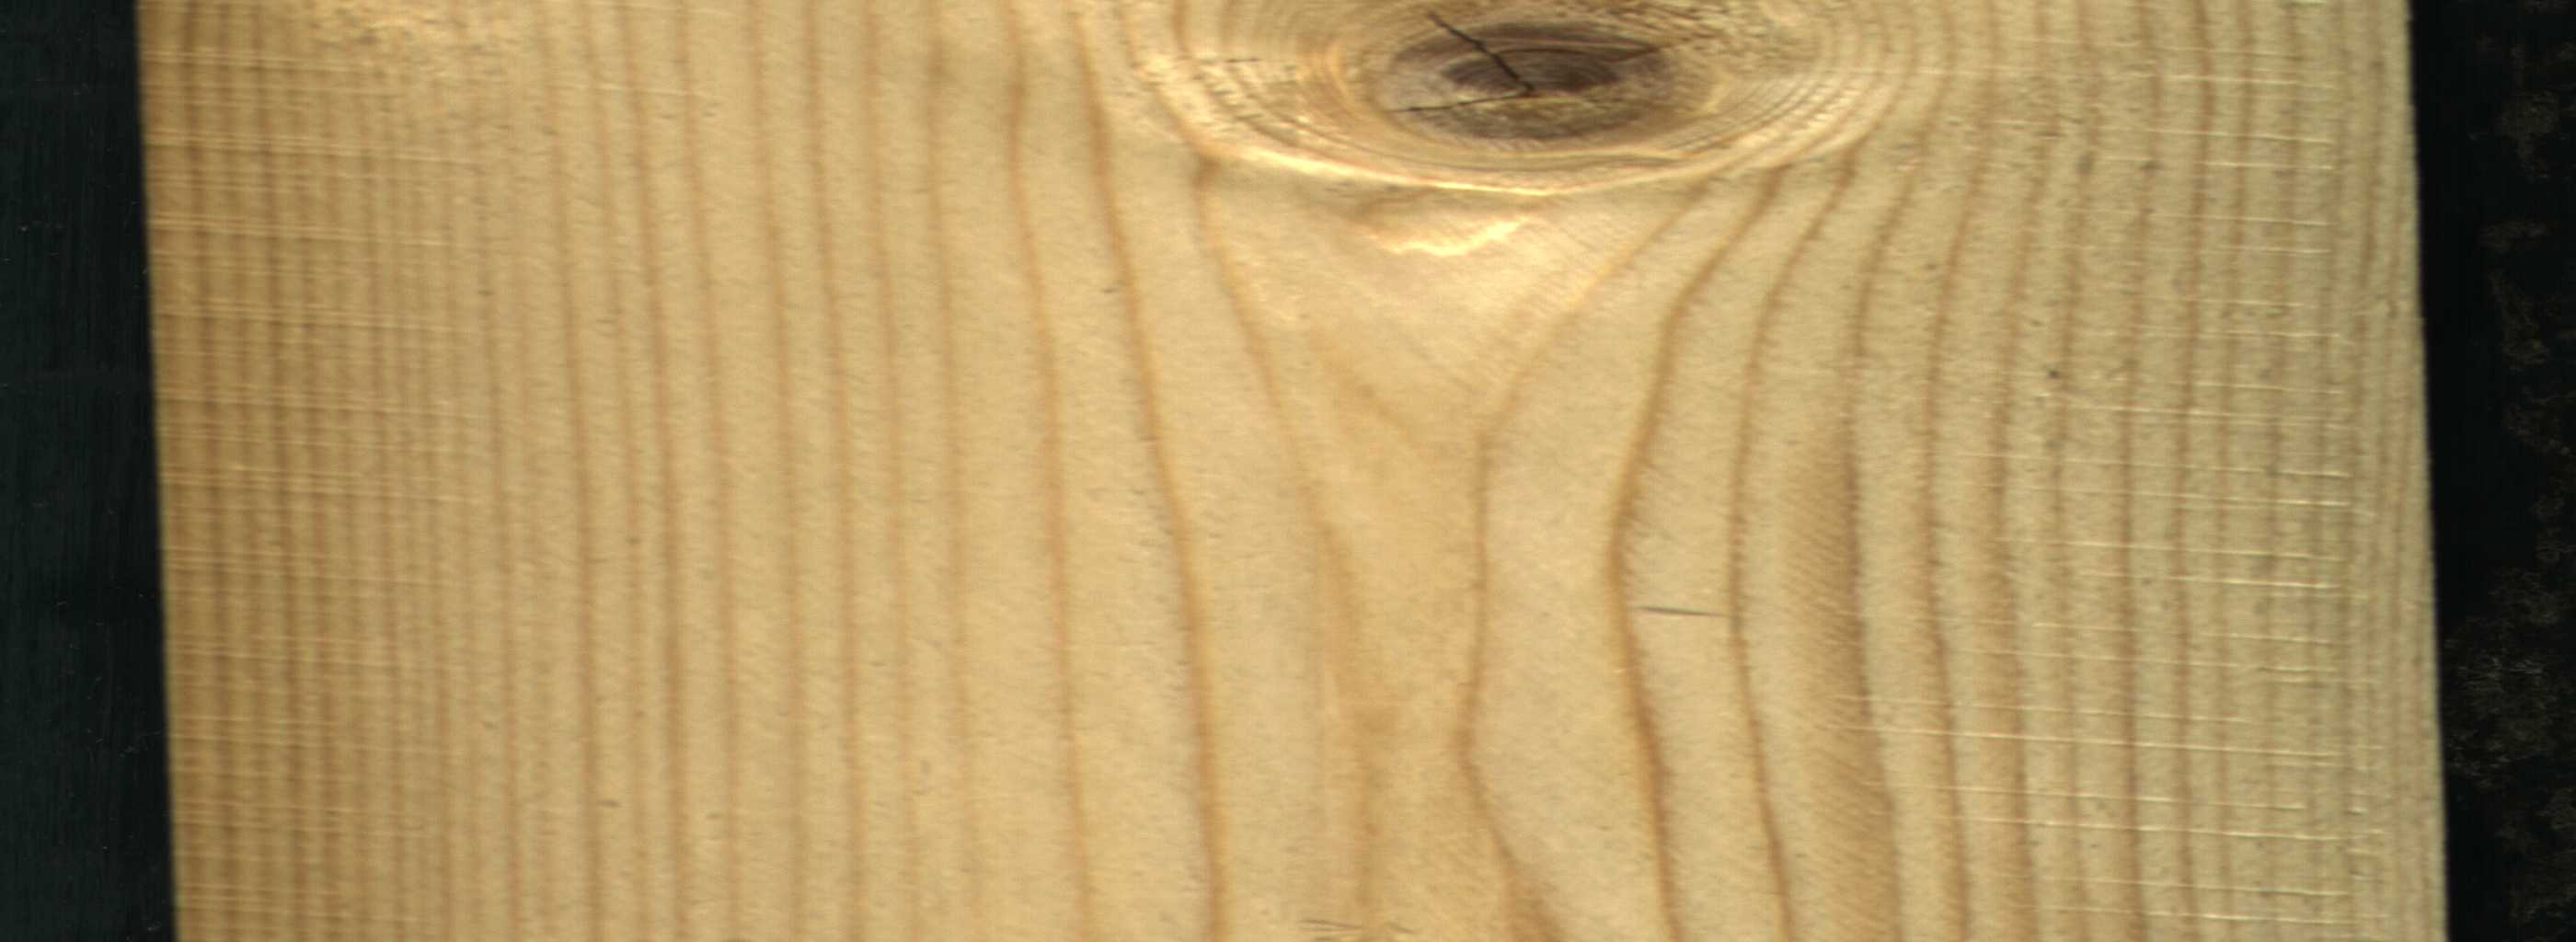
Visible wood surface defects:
knot_with_crack